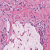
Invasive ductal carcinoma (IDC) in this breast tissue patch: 0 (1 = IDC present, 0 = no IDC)